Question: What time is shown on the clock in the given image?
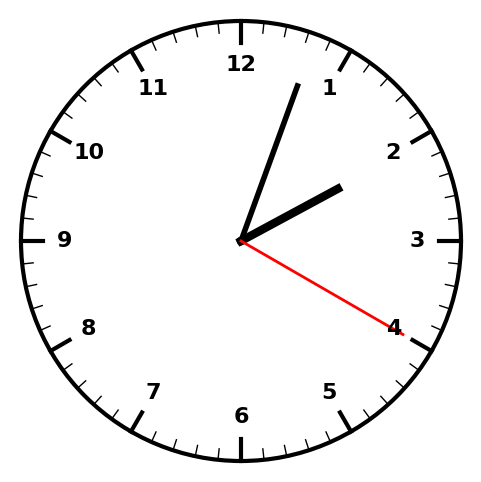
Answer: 02:03:20